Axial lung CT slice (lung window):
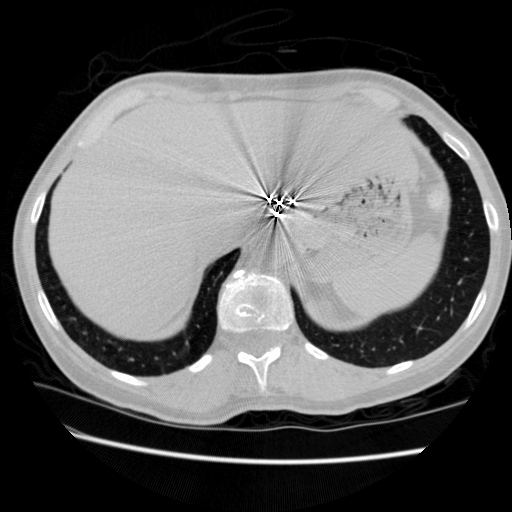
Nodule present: no